Current action and preconditions to check: trajectory_clear

Your task: For each precondition in the list above, predict whether it will hold at this action.

Consider the current scene as observed from the mobile robot's camera, and analyze the predicted future states of all dynamic agents (e.g., people, animals, vehicles, or any moving entities) within the NEXT SECOND.

IMPORTANT: Only answer "very likely" if you are absolutely certain—based on strong, clear evidence—that a dynamic agent will violate the precondition in the predicted future state. Do NOT answer "very likely" for unlikely, ambiguous, or low-probability risks.

Ask yourself for each precondition: Is there a high probability, with clear and convincing evidence, that the predicted future states of any dynamic agent will interfere with the predicted future state of the currently executing action within the NEXT SECOND, causing that precondition to fail?

Assess the risk level based on these predictions. Use "likely" or "very likely" if motions create a clear risk of interference.

Use "neutral" or "improbable" if agents are nearby but their predicted paths are clearly diverging or non-conflicting.

Failure Risk Categories: "very improbable", "improbable", "neutral", "likely", "very likely"

Answer Format: Output ONLY the probability_of_failure value from these categories: "very improbable", "improbable", "neutral", "likely", "very likely"

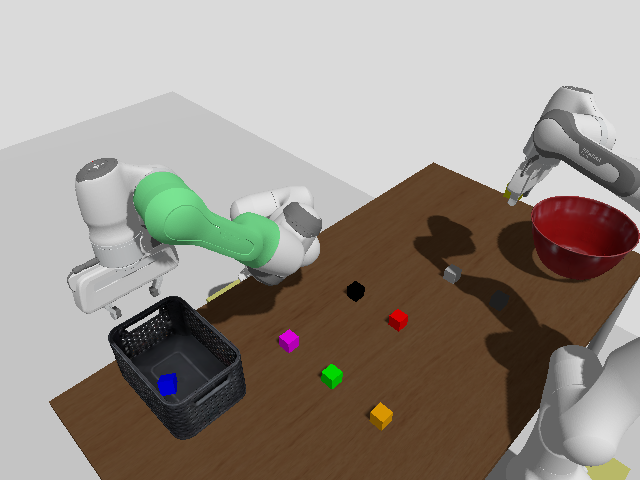

Answer: very improbable